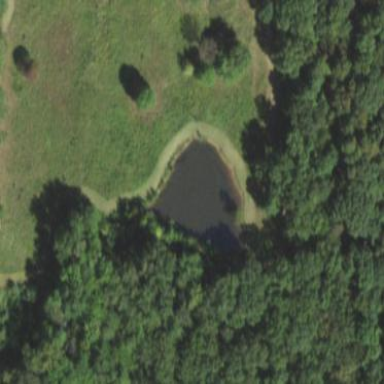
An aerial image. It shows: Pond with natural water.